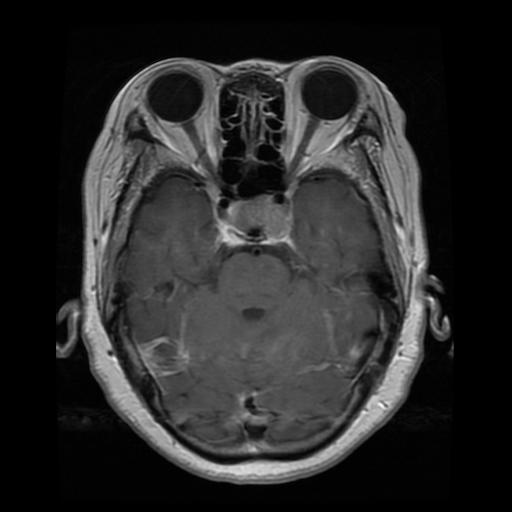
Label: pituitary